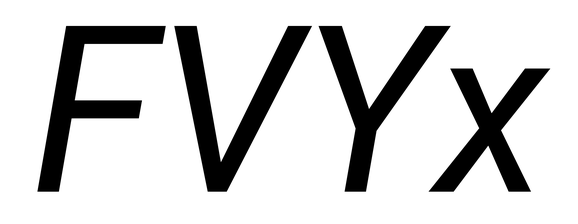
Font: Roboto-Italic_Italic